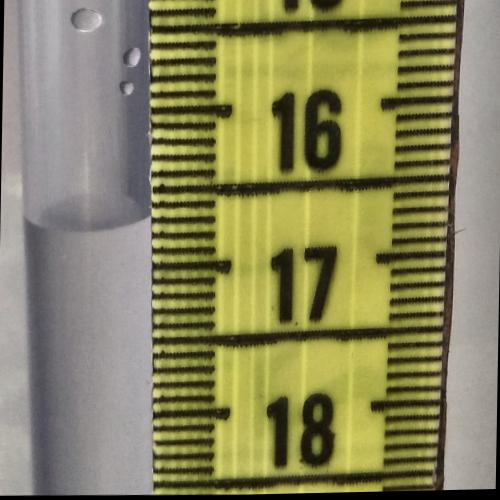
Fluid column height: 16.7 cm